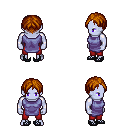
a pixel art fantasy rpg character, male body template, dark elf, purple skin, chain tabard jacket, red pants, brunette parted hairstyle, ghillies, four views (front, back, left, right), 2x2 character sprite sheet, small pixel art, hard edges, no anti-aliasing